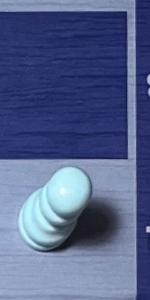
Label: Pawn_White